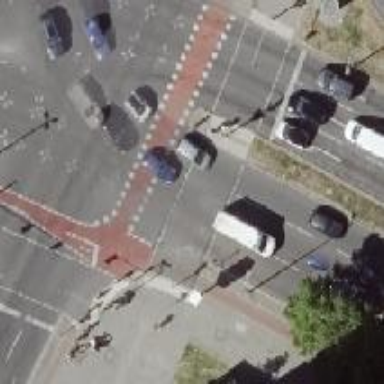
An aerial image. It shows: Footway crossing equipped with traffic signals.